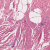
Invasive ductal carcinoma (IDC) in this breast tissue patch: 0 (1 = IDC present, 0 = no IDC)